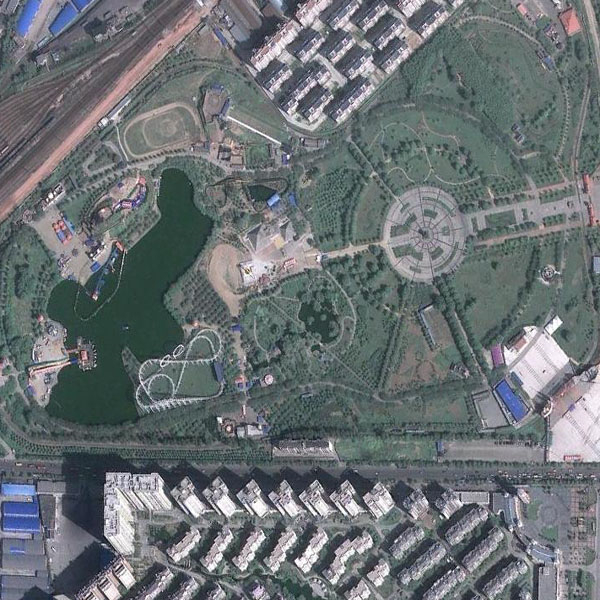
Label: Park